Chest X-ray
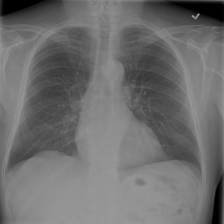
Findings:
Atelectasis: negative
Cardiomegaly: negative
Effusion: negative
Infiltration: negative
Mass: negative
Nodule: negative
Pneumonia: negative
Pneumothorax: negative
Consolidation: negative
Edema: negative
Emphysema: negative
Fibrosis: negative
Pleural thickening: negative
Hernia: negative